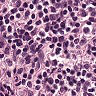
Metastatic tissue present: no